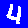
Digit: 4